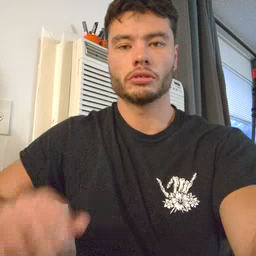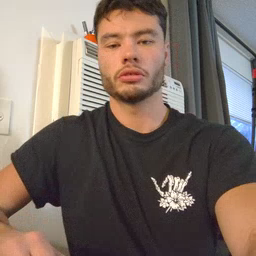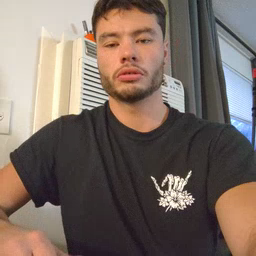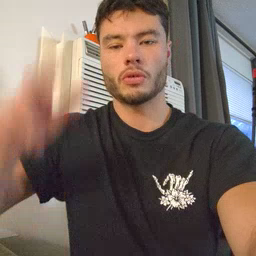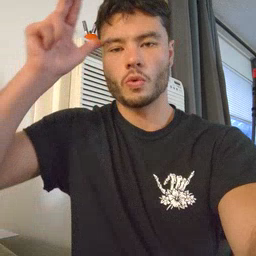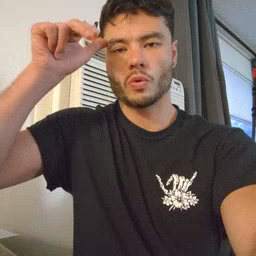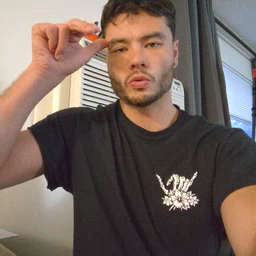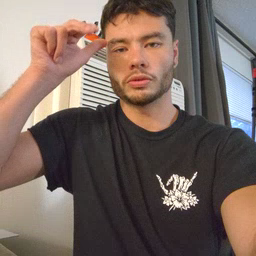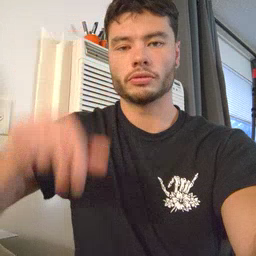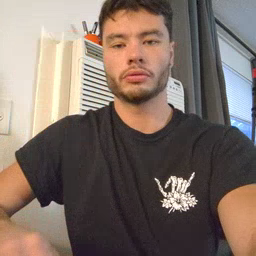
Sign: horse